Aerial crown-view tile of a tropical tree (Barro Colorado Island, Panama), acquired 20241112:
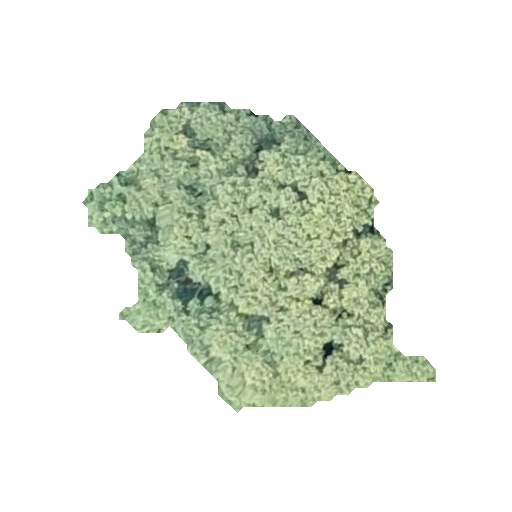
Species: Luehea seemannii
GBIF accepted scientific name: Luehea seemannii
Crown area: 103.352 m²